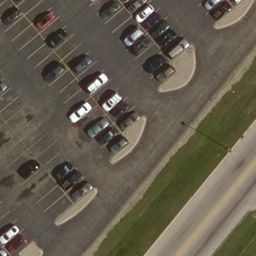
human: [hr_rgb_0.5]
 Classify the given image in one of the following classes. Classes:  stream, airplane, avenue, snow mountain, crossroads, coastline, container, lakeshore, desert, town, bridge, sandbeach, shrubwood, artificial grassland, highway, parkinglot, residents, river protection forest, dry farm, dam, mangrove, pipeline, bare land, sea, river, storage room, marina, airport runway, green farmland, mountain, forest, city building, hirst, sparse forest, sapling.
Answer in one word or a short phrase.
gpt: parkinglot